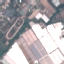
Label: Industrial